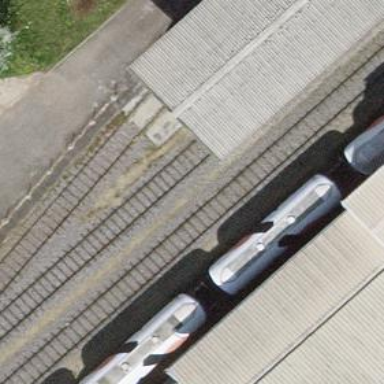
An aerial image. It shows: Single-track spur railway line.